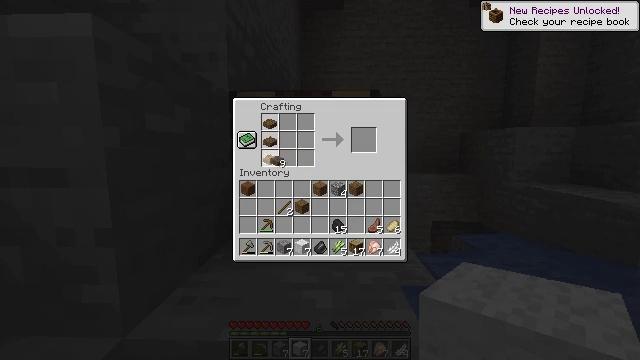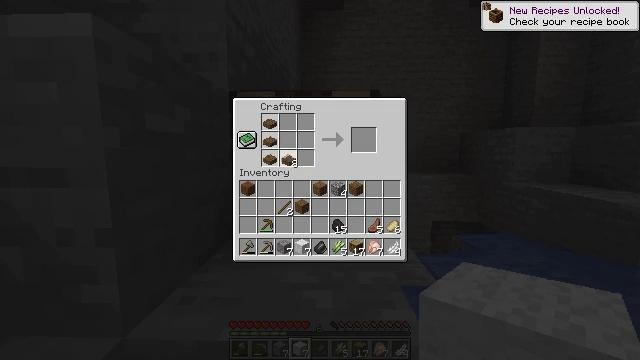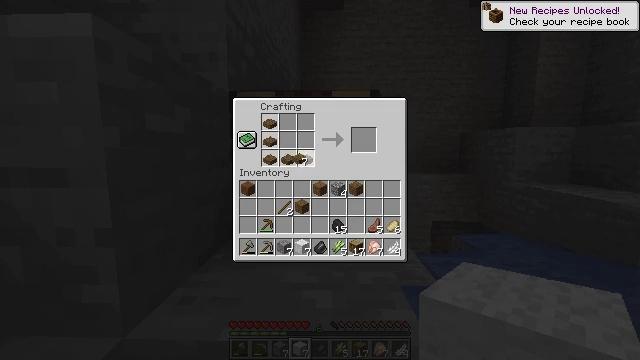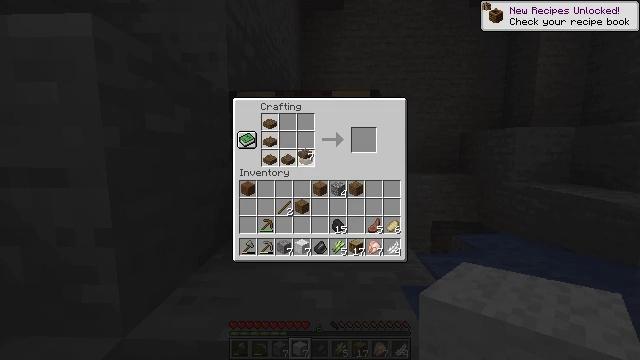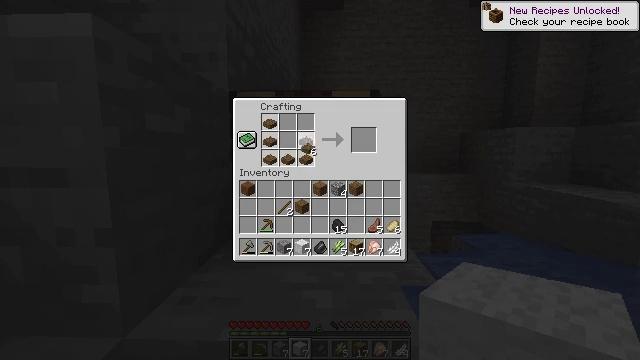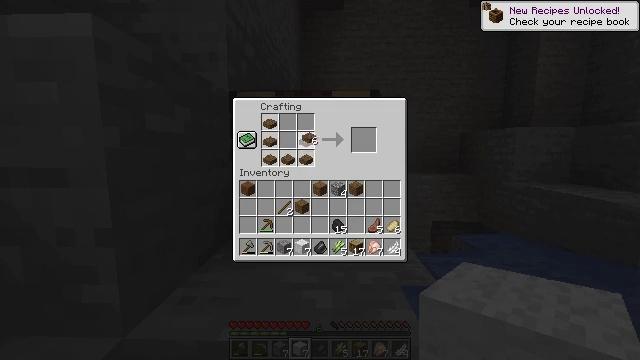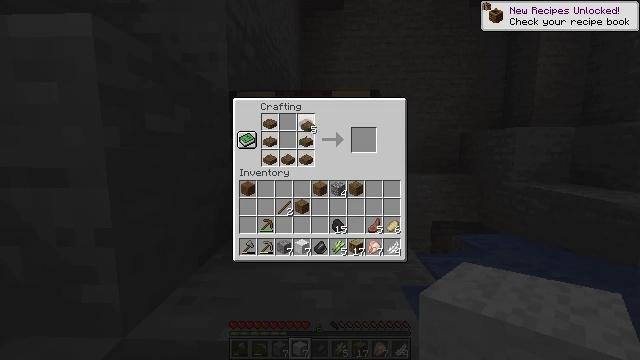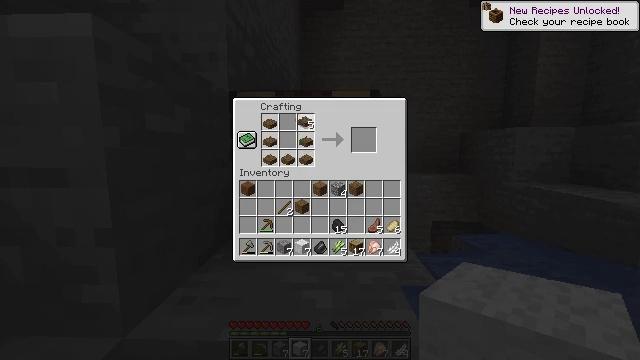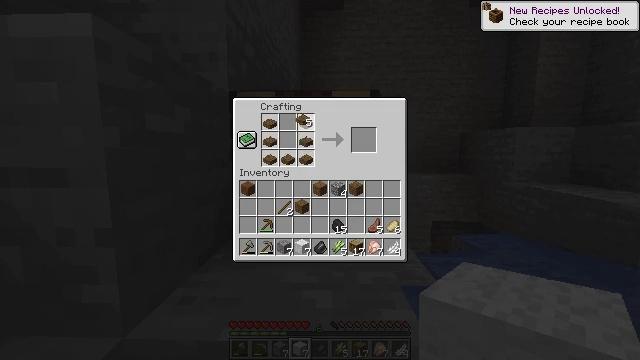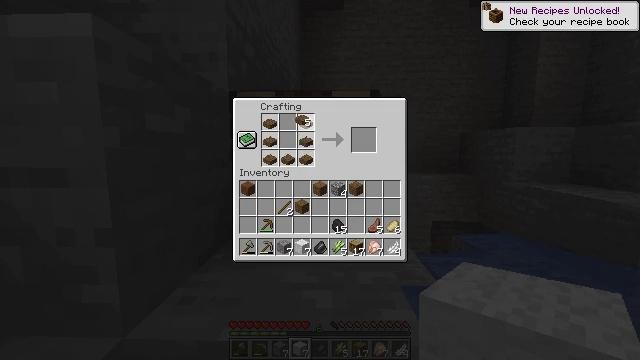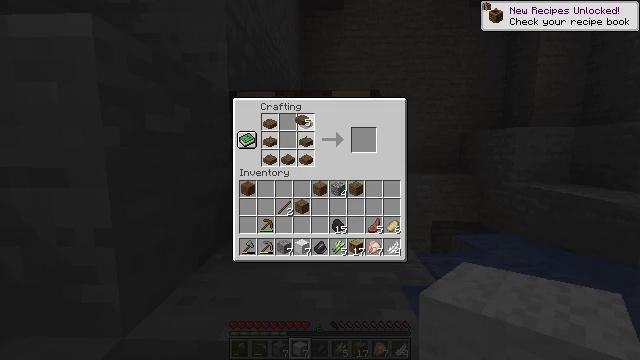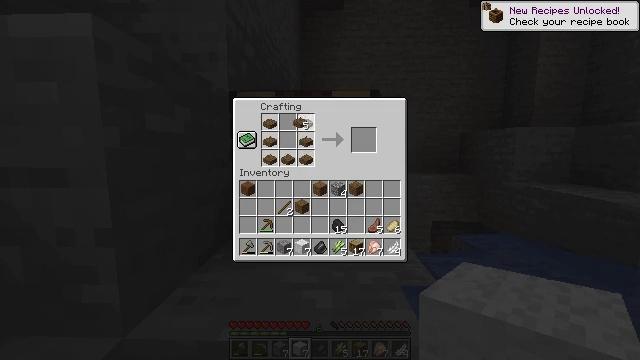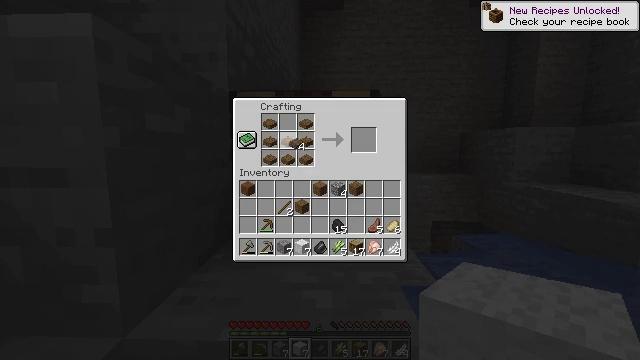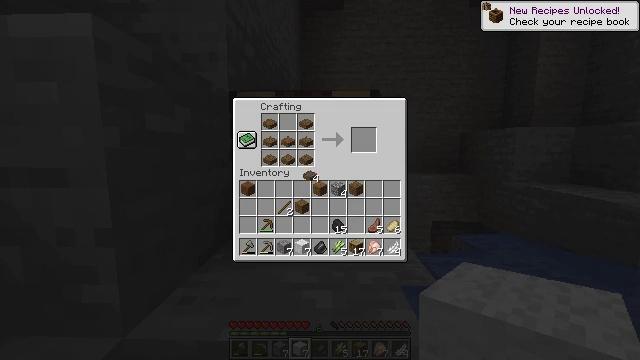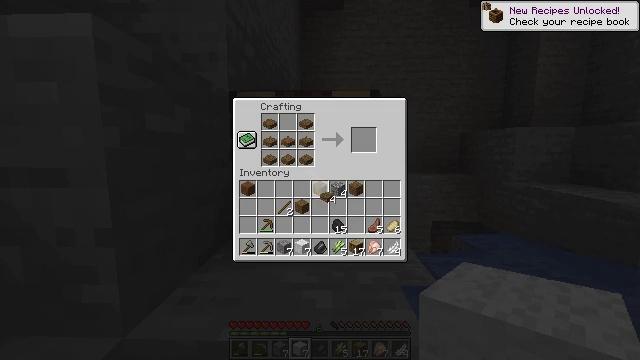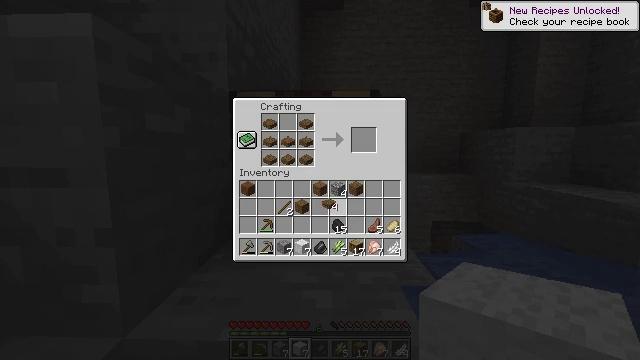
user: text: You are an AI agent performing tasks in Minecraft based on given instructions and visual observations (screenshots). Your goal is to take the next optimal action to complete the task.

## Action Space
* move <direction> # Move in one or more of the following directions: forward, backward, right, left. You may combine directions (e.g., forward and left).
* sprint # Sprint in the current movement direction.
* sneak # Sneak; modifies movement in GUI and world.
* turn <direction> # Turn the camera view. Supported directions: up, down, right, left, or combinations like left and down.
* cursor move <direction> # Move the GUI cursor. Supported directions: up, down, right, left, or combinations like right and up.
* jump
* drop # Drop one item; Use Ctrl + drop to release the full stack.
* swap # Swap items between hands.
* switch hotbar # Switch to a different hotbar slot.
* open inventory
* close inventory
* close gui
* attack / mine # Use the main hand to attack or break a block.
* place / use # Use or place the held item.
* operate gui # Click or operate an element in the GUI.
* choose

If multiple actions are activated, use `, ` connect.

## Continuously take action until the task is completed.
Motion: motion action
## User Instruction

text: Interact with the crafting table to craft a composter.
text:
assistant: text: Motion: cursor move right, choose
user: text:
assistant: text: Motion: cursor move right, choose
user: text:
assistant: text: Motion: choose
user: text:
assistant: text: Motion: choose
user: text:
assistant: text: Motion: cursor move up, choose
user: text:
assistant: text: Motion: cursor move up, choose
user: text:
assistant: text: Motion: choose
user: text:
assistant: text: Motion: choose
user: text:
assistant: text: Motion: choose
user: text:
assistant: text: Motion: choose
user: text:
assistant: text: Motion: choose
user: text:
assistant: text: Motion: cursor move down
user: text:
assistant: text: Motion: cursor move right and down
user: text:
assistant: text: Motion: cursor move right and down
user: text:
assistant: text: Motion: no_op
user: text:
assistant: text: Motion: cursor move down
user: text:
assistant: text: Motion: no_op
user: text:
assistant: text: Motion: no_op
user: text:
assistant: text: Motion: operate gui
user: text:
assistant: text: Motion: operate gui
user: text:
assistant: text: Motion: operate gui
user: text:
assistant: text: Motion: no_op
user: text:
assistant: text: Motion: no_op
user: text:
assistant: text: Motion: no_op
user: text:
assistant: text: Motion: no_op
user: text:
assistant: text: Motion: cursor move right and up
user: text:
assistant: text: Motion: no_op
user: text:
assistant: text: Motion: no_op
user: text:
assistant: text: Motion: no_op
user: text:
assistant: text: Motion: no_op